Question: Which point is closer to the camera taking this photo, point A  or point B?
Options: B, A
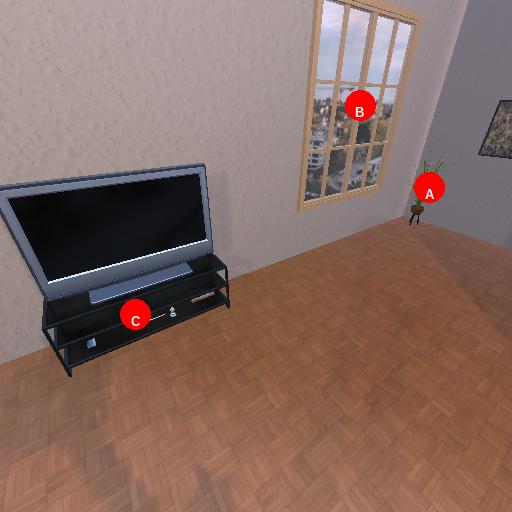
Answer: B